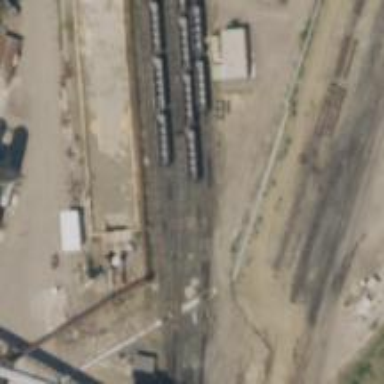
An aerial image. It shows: Railway siding for service.